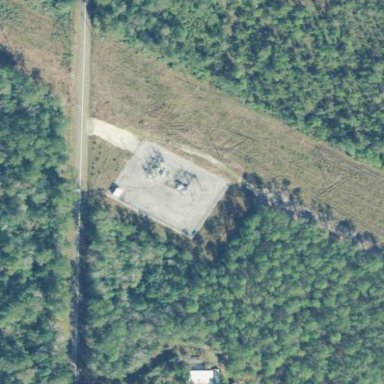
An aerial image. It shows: Distribution power substation secured by fence.